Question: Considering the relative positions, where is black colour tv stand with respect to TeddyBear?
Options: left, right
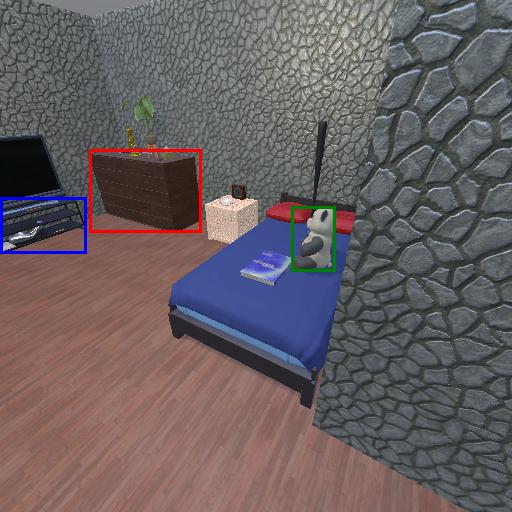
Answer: left